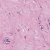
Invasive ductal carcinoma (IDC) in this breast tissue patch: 0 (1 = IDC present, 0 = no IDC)